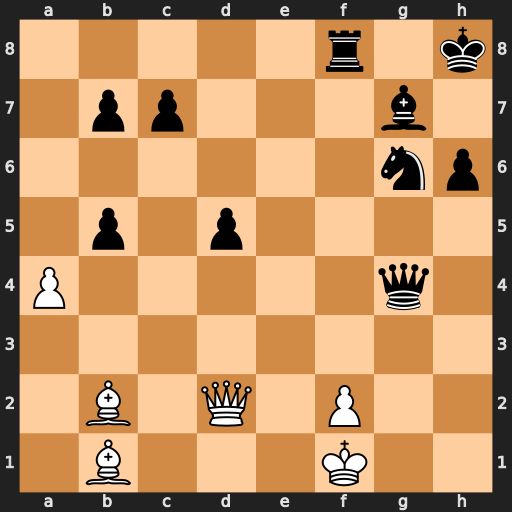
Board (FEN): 5r1k/1pp3b1/6np/1p1p4/P5q1/8/1B1Q1P2/1B3K2
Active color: w
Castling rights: -
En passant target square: -
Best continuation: Qxh6+ Kg8 Qxg7#